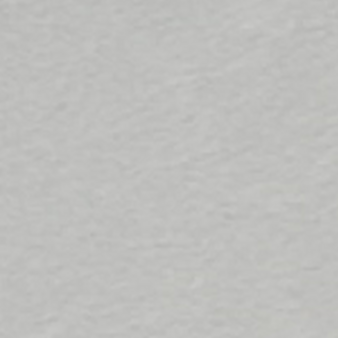
Label: other